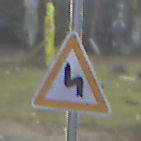
Verkehrszeichen: DoppelkurveZunaechstLinks
Umgebung: Outdoor, Urban
Tageszeit: MorningAfternoon
Wetter: PartlyCloudy
Licht: Natural
Jahreszeit: NotSpecified
Kontrast: MediumContrast